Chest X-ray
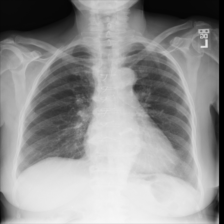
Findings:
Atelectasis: negative
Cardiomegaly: negative
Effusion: negative
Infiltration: negative
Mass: negative
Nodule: negative
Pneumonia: negative
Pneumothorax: negative
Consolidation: negative
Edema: negative
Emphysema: negative
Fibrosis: negative
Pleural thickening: negative
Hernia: negative